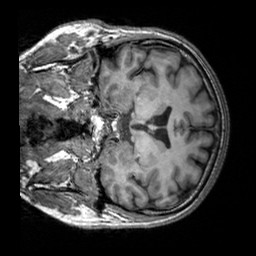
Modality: T1w
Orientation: coronal
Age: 55
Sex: male
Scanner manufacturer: siemens
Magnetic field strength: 3 T
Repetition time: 2.3 s
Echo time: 0.00303 s